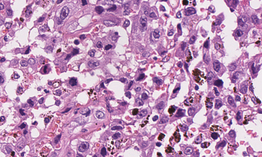
Tumor epithelial tissue: yes
Tumor-associated stroma tissue: no
Normal tissue: no